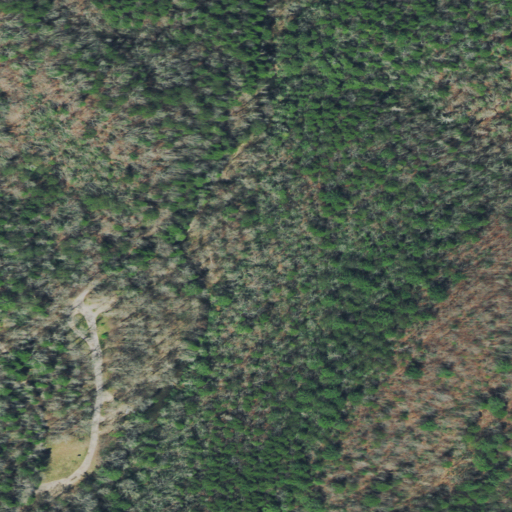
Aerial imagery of valley in Tennessee named Turkeypen Cove containing mixed forest, deciduous forest, evergreen forest, and open development